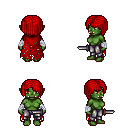
a pixel art fantasy rpg character, female body template, orc, green skin, red tattered cape, metal pants, red pageboy hairstyle, white cloth bandages, dagger, four views (front, back, left, right), 2x2 character sprite sheet, small pixel art, hard edges, no anti-aliasing